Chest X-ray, PA view. Patient: 57 years old, sex M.
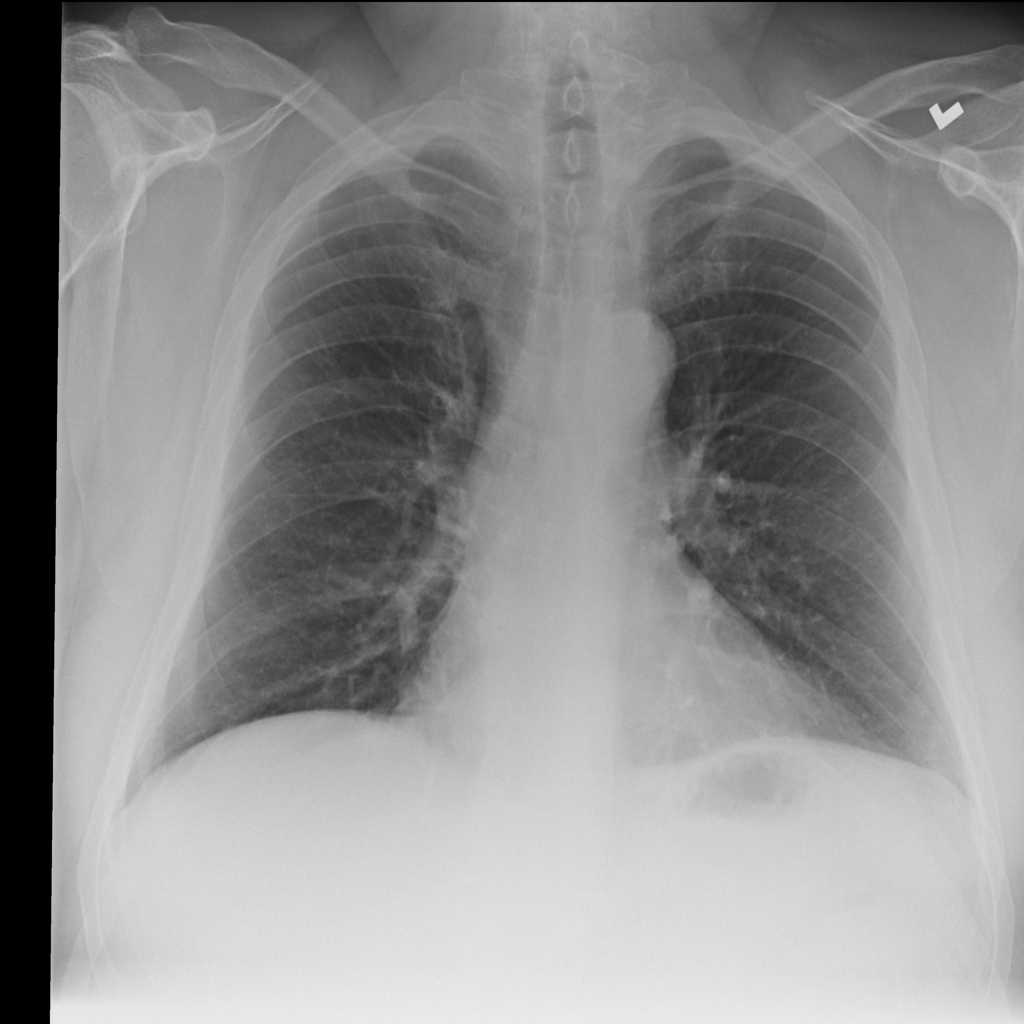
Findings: No Finding